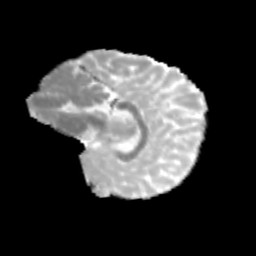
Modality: MD
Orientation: sagittal
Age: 11
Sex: female
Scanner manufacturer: siemens
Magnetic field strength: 3 T
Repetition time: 3.8 s
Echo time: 0.07 s